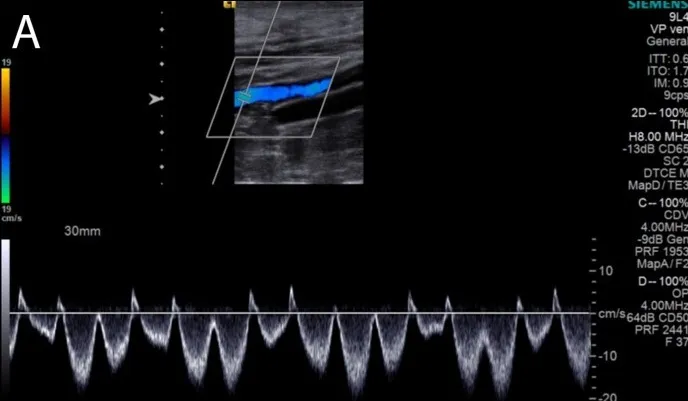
One-month follow-up popliteal duplex ultrasound evaluation in color doppler demonstrating patency.
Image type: radiology (ultrasound)